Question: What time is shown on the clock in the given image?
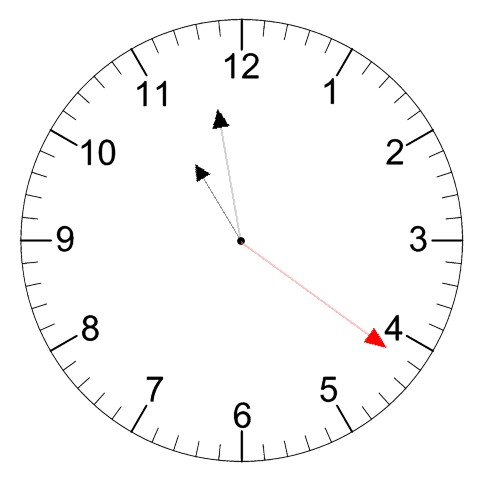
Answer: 10:58:21